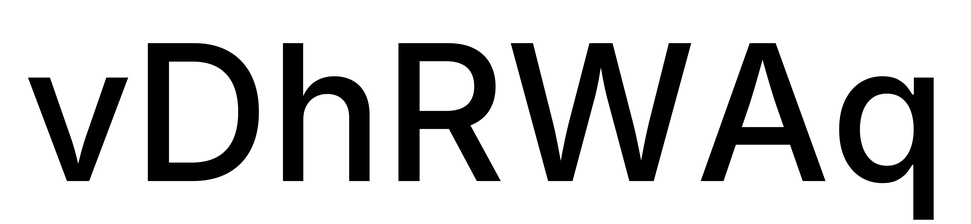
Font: Inter_Medium